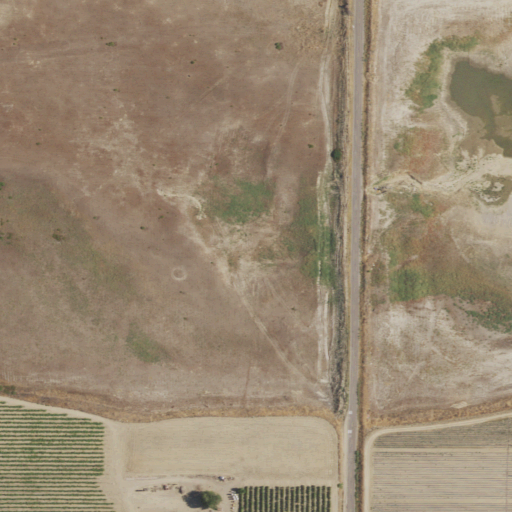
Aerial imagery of depression(s) in California named Rockwell Pond containing cultivated crops, grassland, barren land, herbaceous wetlands, open water, low intensity development, open development, medium intensity development, and woody wetlands